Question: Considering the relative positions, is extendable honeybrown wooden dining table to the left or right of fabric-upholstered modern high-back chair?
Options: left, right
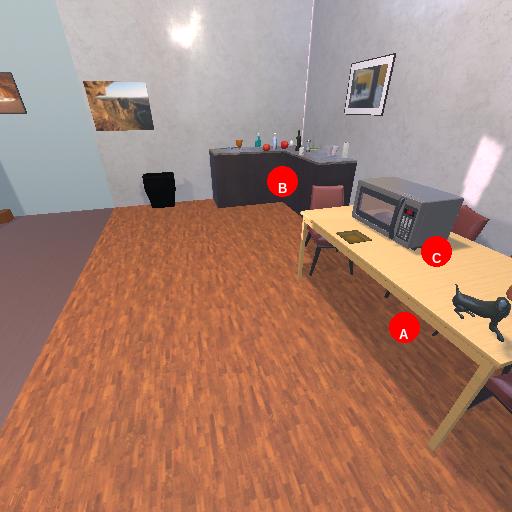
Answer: left